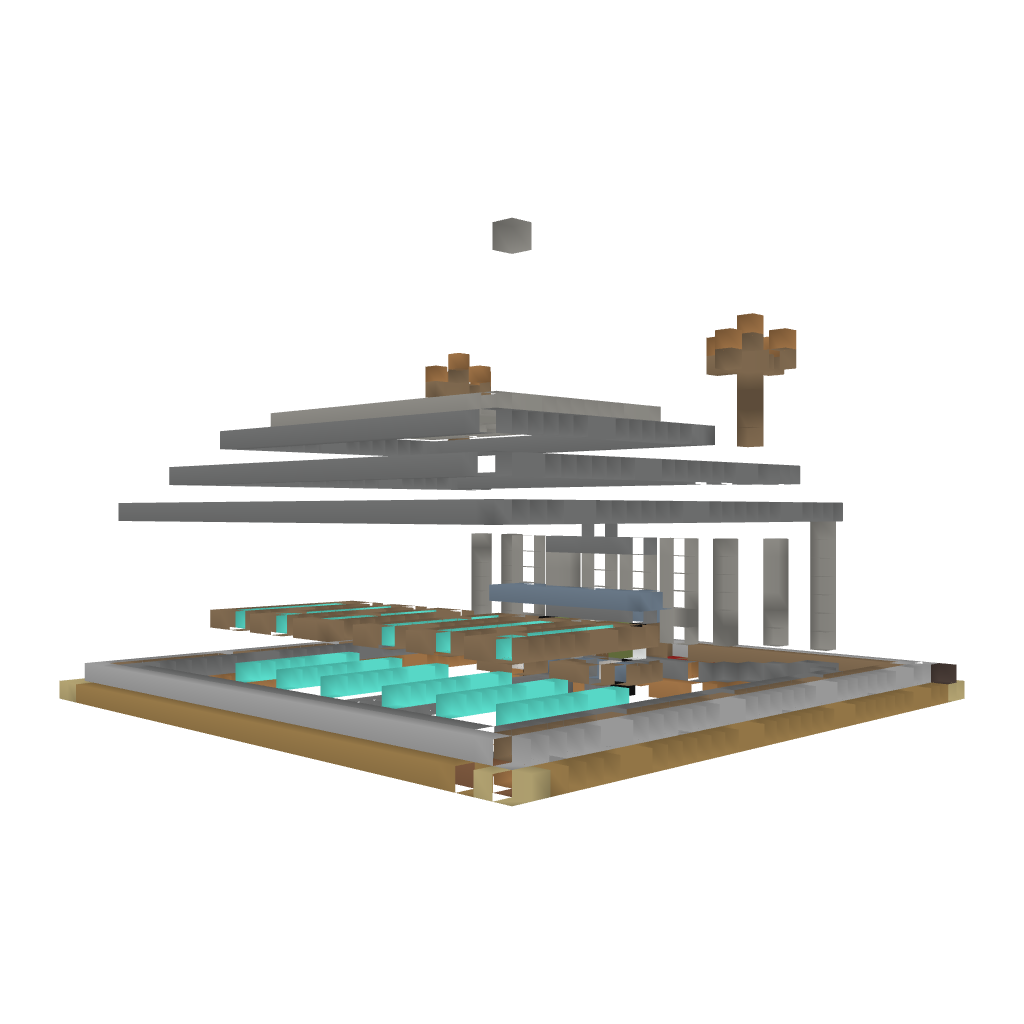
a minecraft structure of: FGN Shop